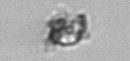
Label: detritus